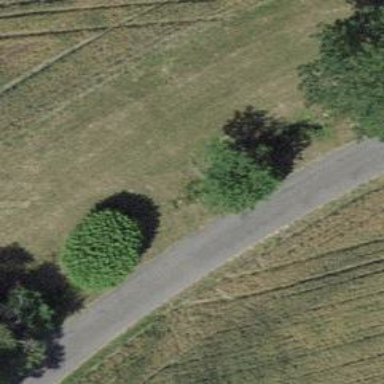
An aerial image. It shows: Agricultural vehicle on service road.